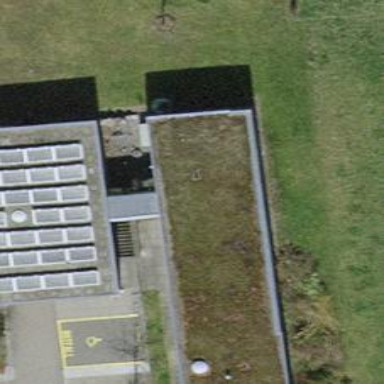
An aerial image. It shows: Retail building with flat roof.